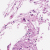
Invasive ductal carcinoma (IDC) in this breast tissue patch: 0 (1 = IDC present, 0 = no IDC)